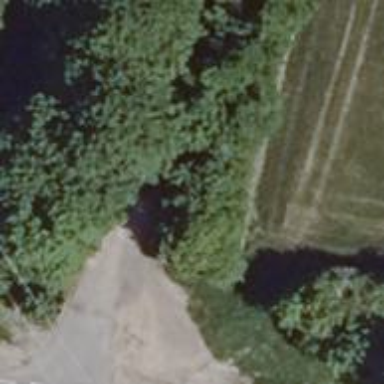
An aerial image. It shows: Row of deciduous broadleaved trees.